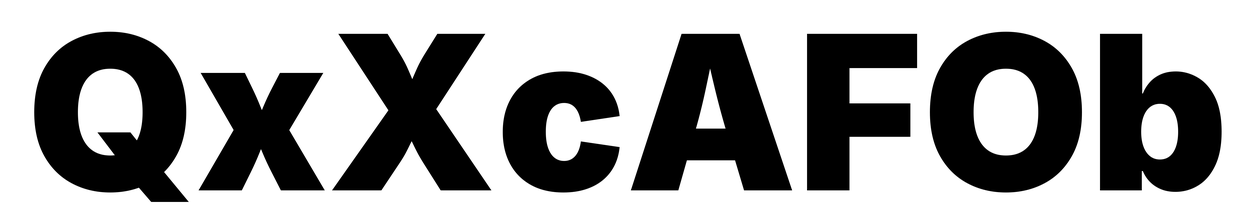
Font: Inter_Black